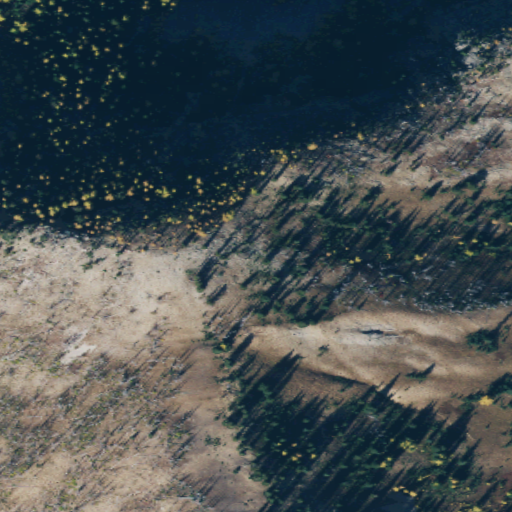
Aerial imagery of mountain in Washington named Lone Mountain containing grassland, evergreen forest, shrub, and barren land